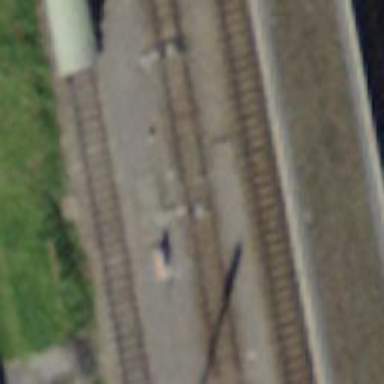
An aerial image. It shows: Railway switch.